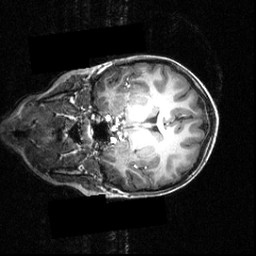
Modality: T1w
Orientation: coronal
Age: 12
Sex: female
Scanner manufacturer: siemens
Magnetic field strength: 3.951 T
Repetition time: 1.5 s
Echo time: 0.00335 s